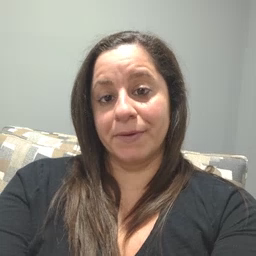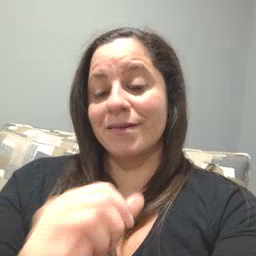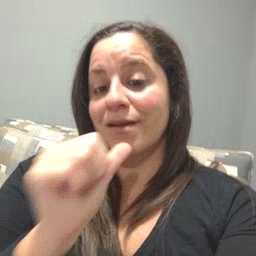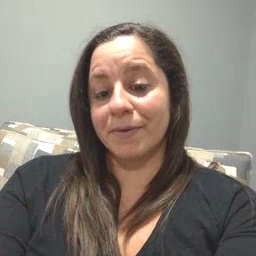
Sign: not